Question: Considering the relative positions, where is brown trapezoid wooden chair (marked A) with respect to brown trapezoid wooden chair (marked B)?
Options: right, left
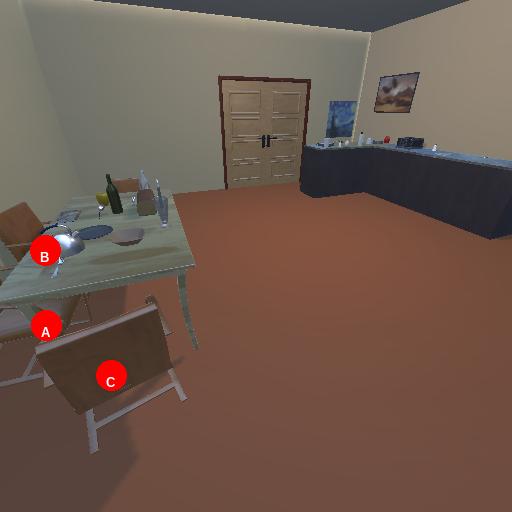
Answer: right